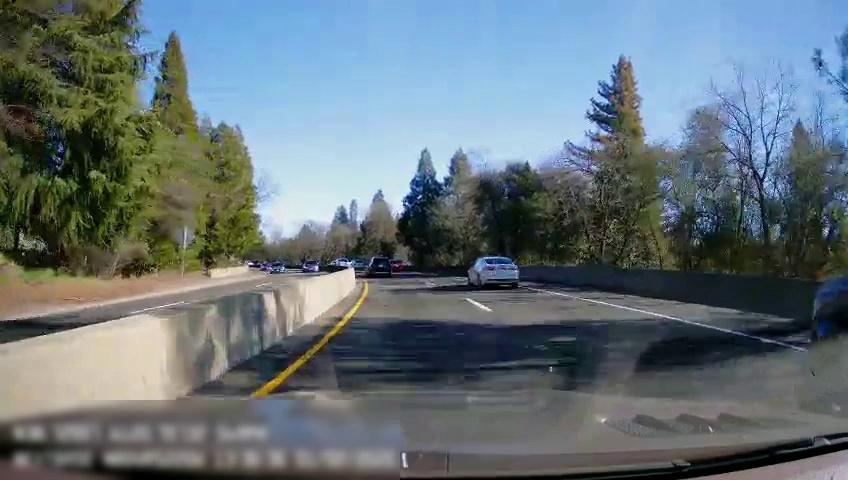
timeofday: Day
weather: Sunny
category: Drivable Space
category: Drivable Space
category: Vehicles | Truck
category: Vehicles | SUV
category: Vehicles | Truck
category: Vehicles | Car
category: Vehicles | Car
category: Vehicles | Car
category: Vehicles | Car
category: Lanes | Current Lane
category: Lanes | Current Lane
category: Lanes | Current Lane
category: Lanes | Opposite Lane